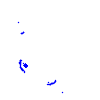
Particle: pion